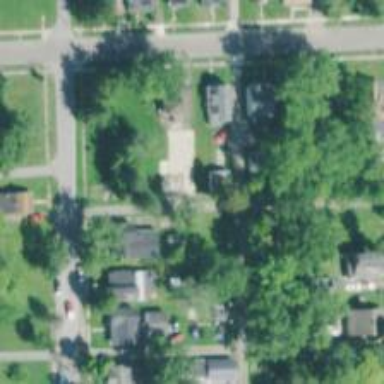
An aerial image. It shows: Alley classified as service road.